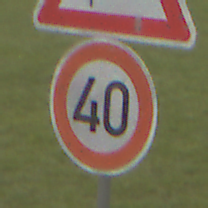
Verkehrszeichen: Geschwindigkeit40
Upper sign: SeitenwindVonLinks
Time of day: MorningAfternoon
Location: Outdoor (Suburban)
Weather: Overcast
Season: NotSpecified
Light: Natural